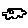
Label: car